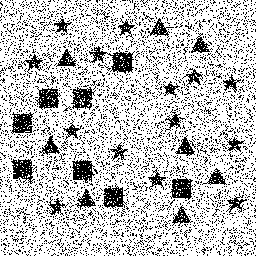
Squares: 8
Triangles: 8
Stars: 14
Total shapes: 30